Question: Ok so I tried to read up here but I'm lost :(
I'm using the SBJson framework. <URL>
And from reading stack and other forums Im not using *object but I am right above my if statement.
Can some one shed some light please.

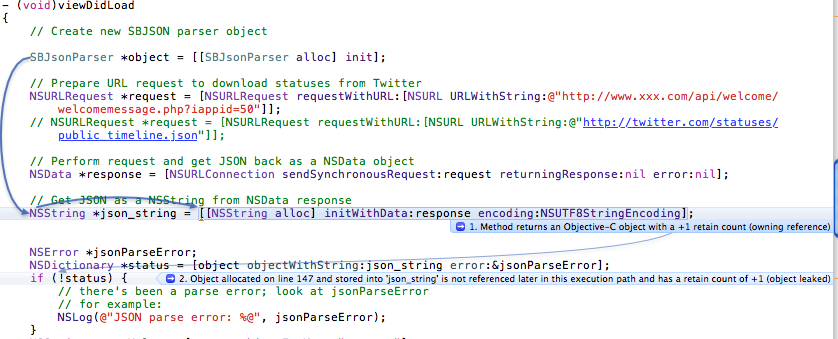
Answer: You need to change:
'''
NSSting *json_string = [[NSString alloc] initWithData:response encoding:NSUTF8Encoding];
'''
to
'''
NSSting *json_string = [[[NSString alloc] initWithData:response encoding:NSUTF8Encoding] autorelease];
'''